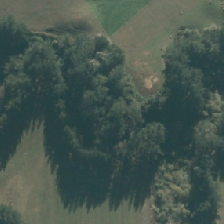
Land cover: indigenous_forest